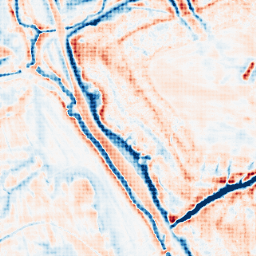
Category: edge_preserving
Decomposition family: bilateral
Decomposition parameters: d: 21
sigma_color: 50
sigma_space: 25
Upsampling method: sinc_hamming
Upsampling parameters: scale: 4
kernel_size: 4
Upsampling scale: 4